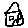
Label: house